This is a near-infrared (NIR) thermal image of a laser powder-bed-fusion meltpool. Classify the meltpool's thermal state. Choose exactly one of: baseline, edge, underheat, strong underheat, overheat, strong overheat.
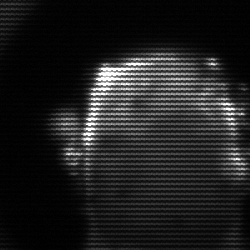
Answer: baseline